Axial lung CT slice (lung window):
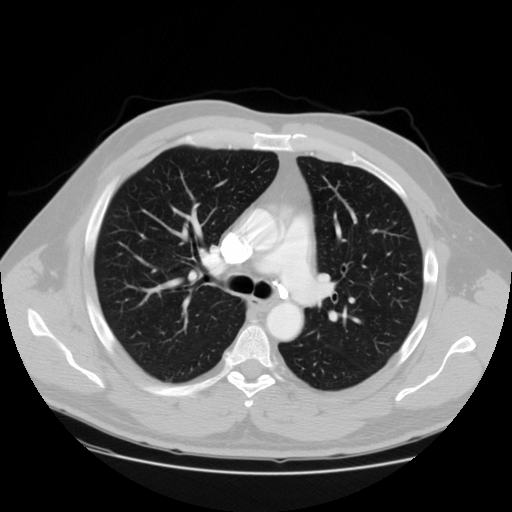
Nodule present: no